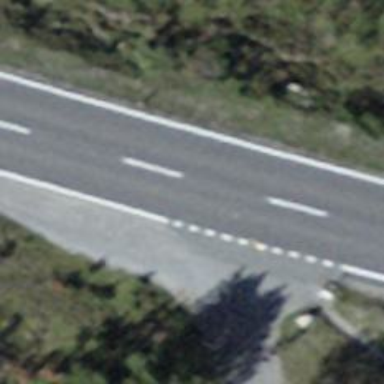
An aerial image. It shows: Primary road with asphalt surface.